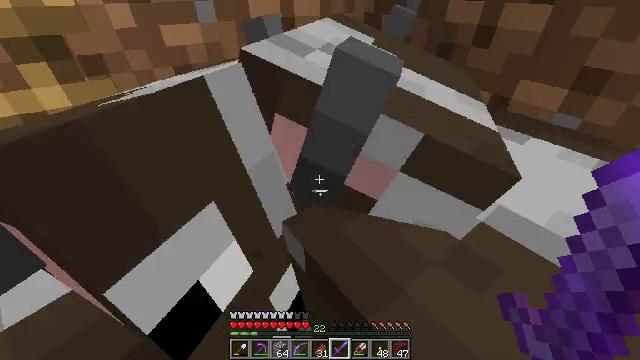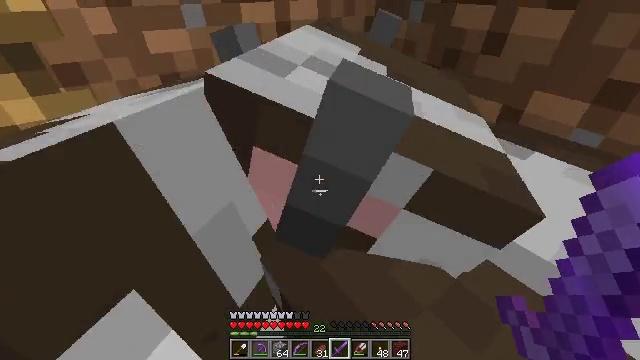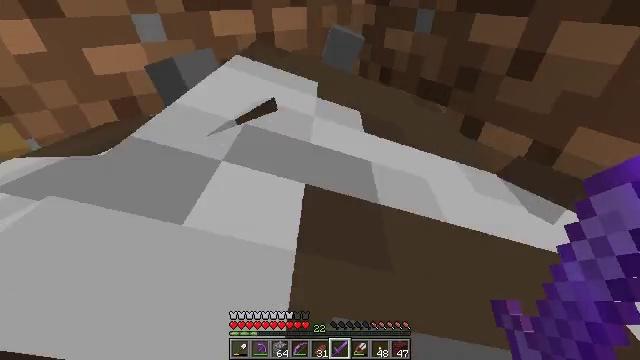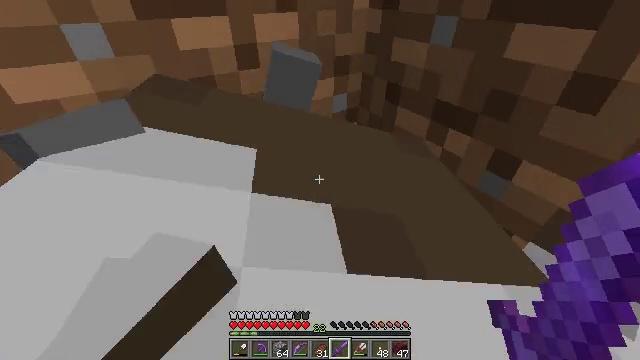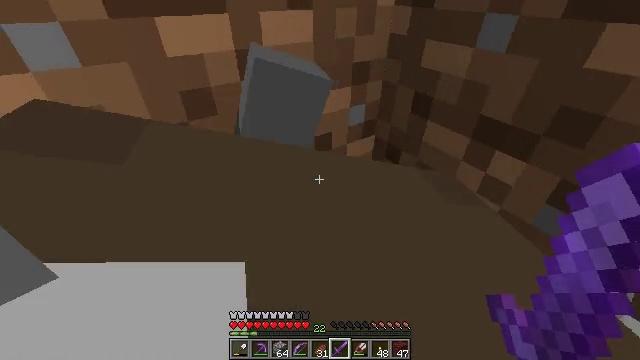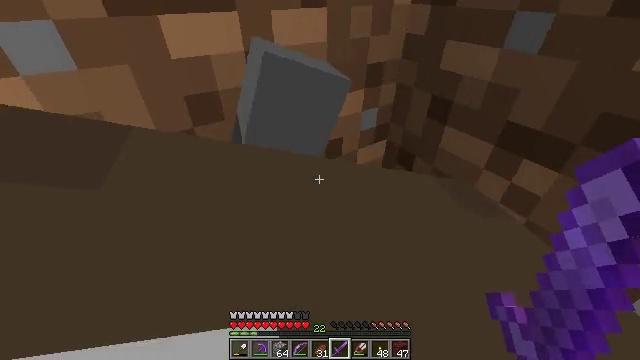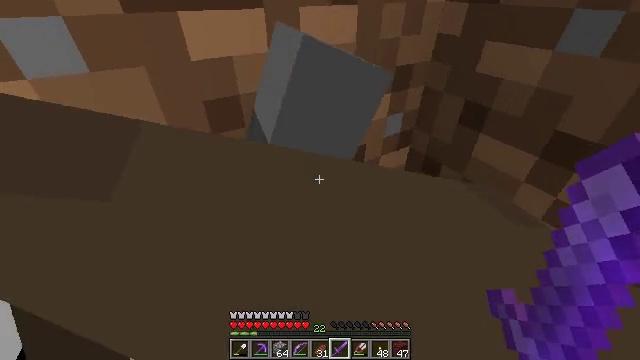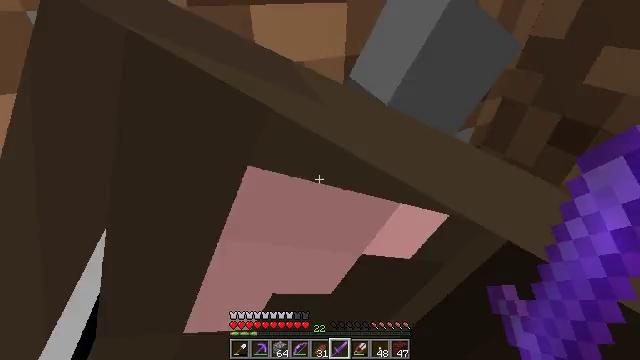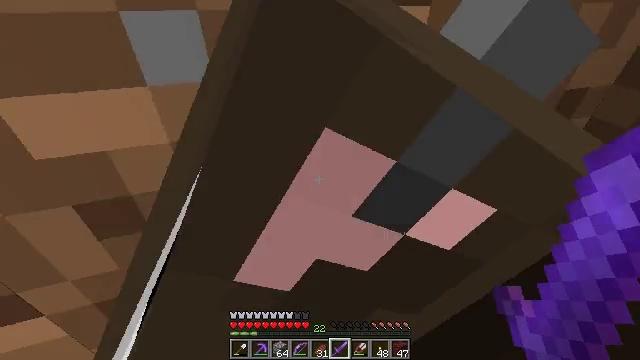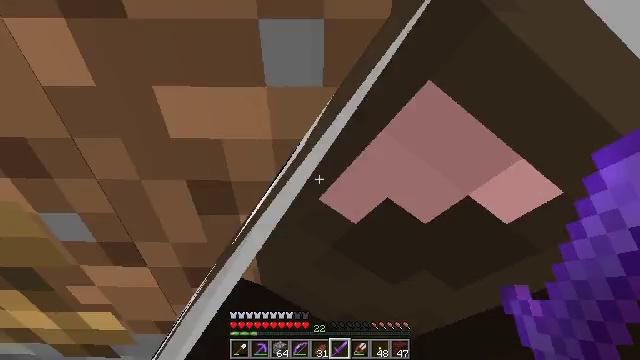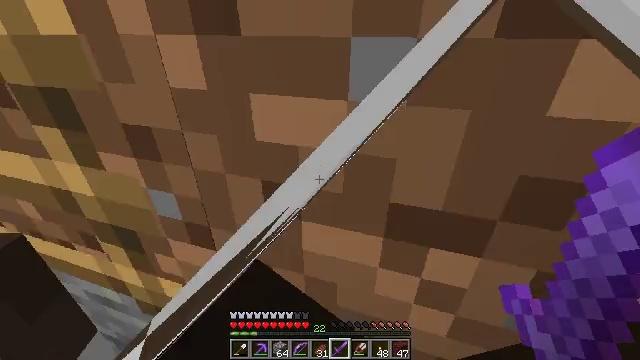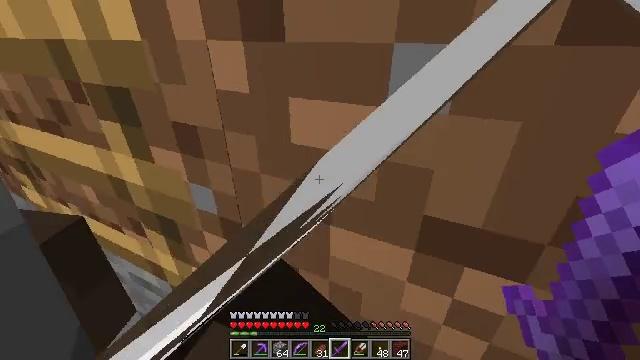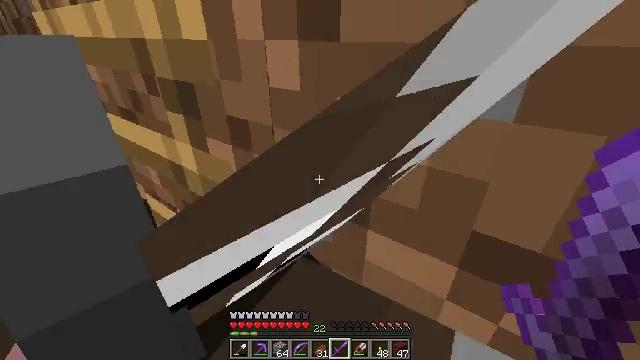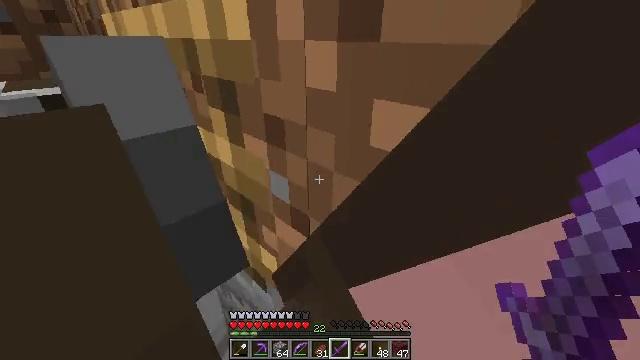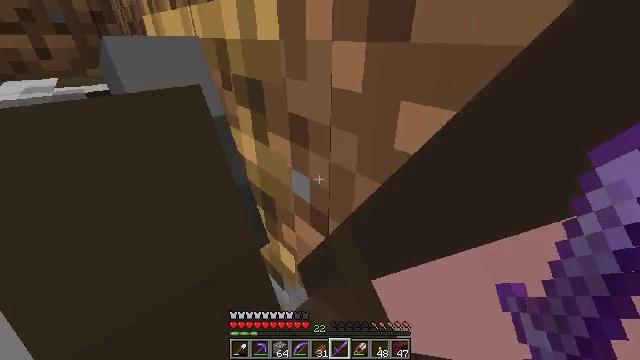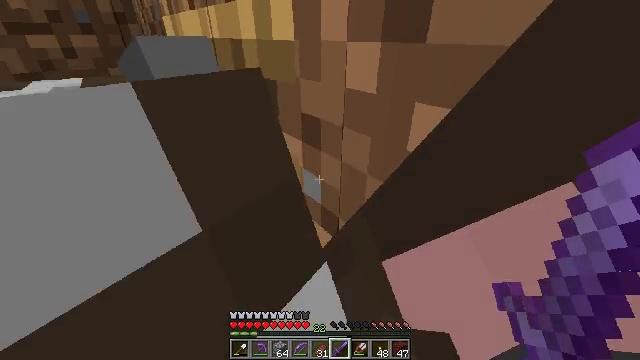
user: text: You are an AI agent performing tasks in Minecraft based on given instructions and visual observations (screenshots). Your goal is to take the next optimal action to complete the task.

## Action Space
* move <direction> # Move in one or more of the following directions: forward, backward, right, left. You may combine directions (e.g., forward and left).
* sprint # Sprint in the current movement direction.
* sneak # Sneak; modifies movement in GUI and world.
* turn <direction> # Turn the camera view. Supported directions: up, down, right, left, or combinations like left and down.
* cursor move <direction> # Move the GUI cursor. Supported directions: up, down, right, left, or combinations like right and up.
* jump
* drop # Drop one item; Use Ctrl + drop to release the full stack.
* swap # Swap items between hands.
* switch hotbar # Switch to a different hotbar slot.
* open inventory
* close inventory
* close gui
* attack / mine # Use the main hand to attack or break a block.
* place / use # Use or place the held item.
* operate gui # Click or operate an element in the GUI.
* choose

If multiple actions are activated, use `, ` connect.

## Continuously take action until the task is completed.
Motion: motion action
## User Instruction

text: craft item air
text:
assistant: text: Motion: move forward
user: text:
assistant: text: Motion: move forward
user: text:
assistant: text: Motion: no_op
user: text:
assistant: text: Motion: no_op
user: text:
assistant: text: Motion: no_op
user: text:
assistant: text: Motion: turn left
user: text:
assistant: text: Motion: turn left
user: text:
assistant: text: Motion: turn left
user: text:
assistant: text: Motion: turn left and up
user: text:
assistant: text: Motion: turn left and up
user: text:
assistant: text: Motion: turn left and up
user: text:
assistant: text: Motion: turn left
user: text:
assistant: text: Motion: turn left
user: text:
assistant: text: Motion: turn left
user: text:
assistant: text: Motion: turn left
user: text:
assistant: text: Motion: no_op
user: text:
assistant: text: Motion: move left
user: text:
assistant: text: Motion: move left, turn up
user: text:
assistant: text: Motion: move left, turn right and up
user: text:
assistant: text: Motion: move left, turn right and up
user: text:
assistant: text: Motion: move left, turn right
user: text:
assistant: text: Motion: turn right and up
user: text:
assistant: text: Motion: turn right
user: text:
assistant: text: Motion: turn right and up
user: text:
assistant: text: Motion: turn right and up
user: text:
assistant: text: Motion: move forward, turn right and up
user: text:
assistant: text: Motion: move forward, turn right and up
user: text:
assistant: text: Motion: move forward, turn right and up
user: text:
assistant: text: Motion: move forward, turn right
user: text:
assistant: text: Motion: move forward, turn right